Question: I have the following select2:
'''
<select id="e1" multiple style="width: 250px;" name="attributes[]">
<?php if(isset($vars['attributes'])):?>
<?php foreach($vars['attributes'] as $attribute):?>
<option value="<?php echo $attribute['id'];?>"><?php echo $attribute['name'];?></option>
<?php endforeach;?>
<?php endif;?>
</select>
'''
Now i load some of the data via. Ajax:
which lists the following array:

Now i wish to add these 3 as selected values to my select2.
How do i do that?
HEre is my code so far:
'''
var _lst = document.getElementById('e1');
var optCount = _lst.options.length;
for (var i=0 ; i<data['attributes'].length; i++){
var opt = new Option(data['attributes'][i]['name'],data['attributes'][i]['id']);
_lst.options[optCount+i] = opt;
}
'''
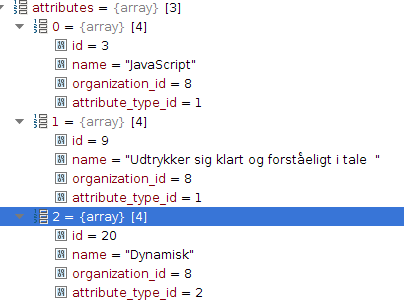
Answer: A very simple way : <URL>
I'm not sure about your 'attributes' type and structure (json ? array ?)
You can amend the code for your purpose.